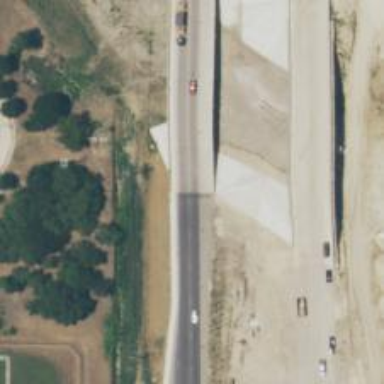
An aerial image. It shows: Secondary road with asphalt surface crossing over bridge. There is frontage road as well.